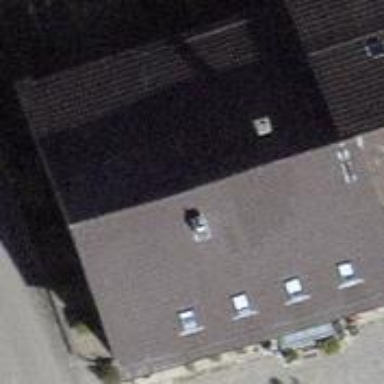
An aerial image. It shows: Building with tiled roof.